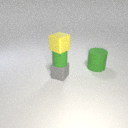
small gray rubber cube to the left of large green rubber cylinder